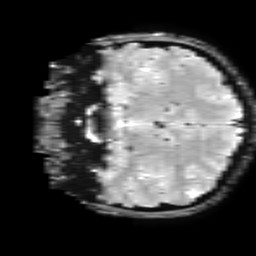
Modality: T2starw
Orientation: coronal
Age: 22
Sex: male
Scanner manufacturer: ge
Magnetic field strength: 3 T
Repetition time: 0.65 s
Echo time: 0.02 s